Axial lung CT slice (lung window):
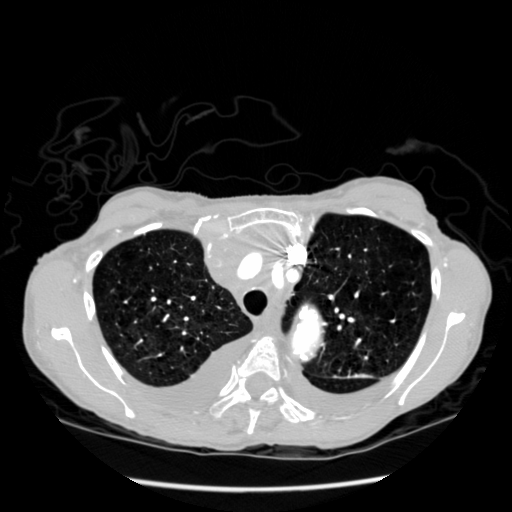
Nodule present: no